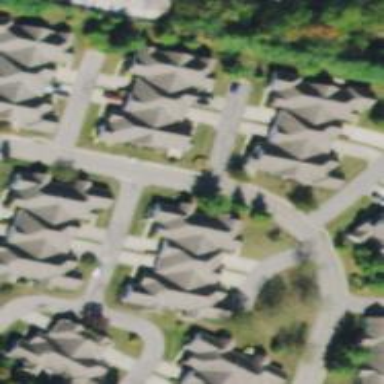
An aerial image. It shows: Shared driveway designated as service road.